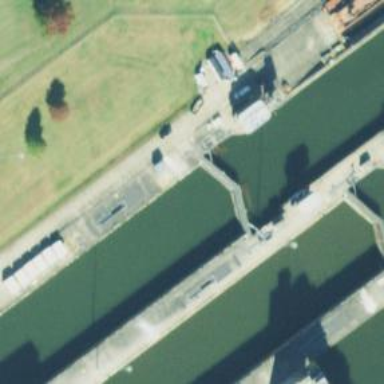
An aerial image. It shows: Lock gate along waterway.